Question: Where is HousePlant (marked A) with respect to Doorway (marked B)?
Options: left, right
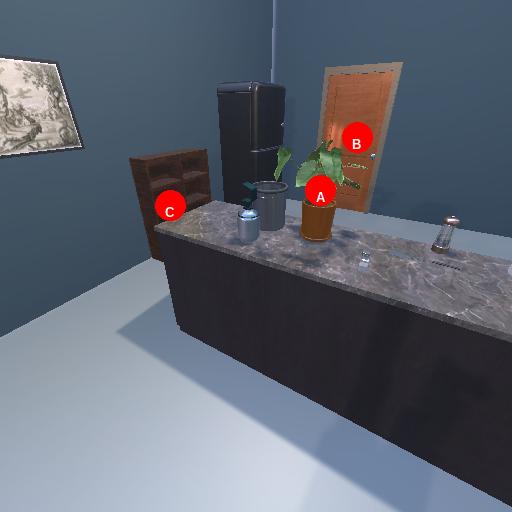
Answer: left